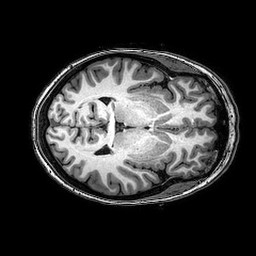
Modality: T1w
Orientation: axial
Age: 21
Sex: female
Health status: healthy
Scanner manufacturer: philips
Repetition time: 0.008203 s
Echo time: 0.00377 s